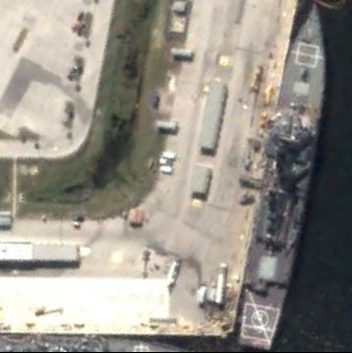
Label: Arleigh_Burke-class_destroyer